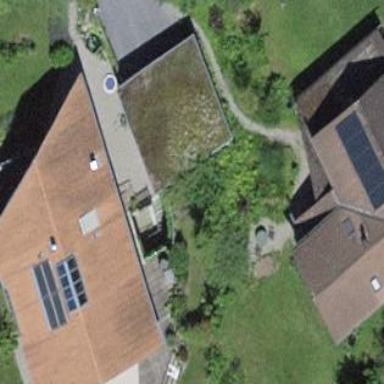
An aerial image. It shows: View of roof of building.